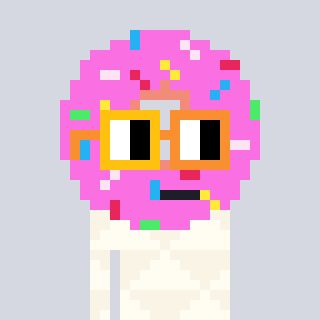
a pixel art character with square yellow and orange glasses, a doughnut-shaped head and a grayscale-colored body on a cool background